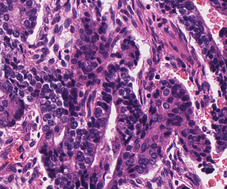
Tumor epithelial tissue: yes
Tumor-associated stroma tissue: yes
Normal tissue: no